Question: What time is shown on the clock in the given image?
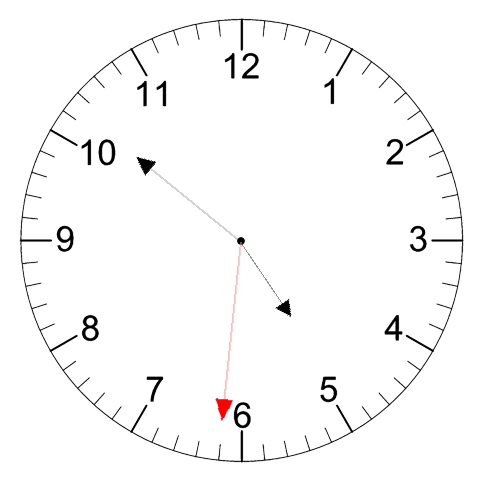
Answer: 04:51:31